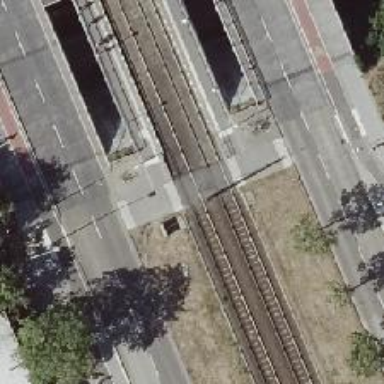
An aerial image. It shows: Uncontrolled tram crossing.